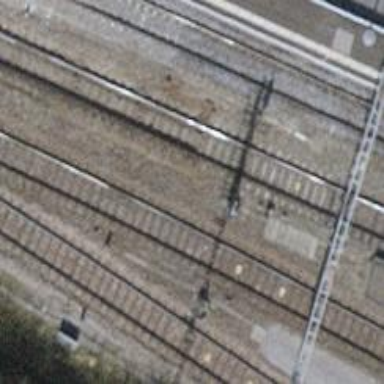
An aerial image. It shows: Railway signal.